Field crop: maize
Growth stage: 2
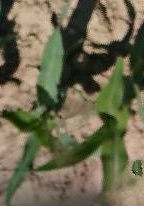
Species: maize